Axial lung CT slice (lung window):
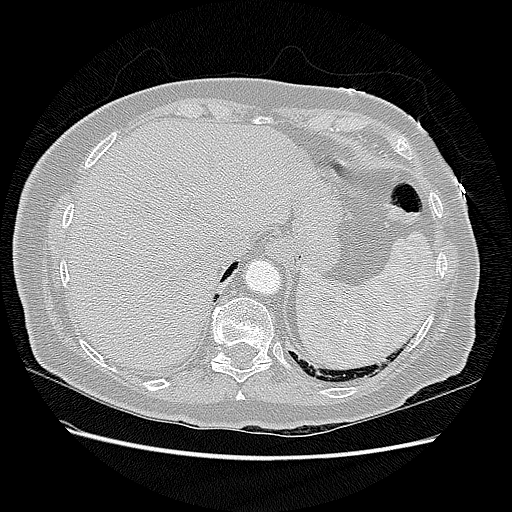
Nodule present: no